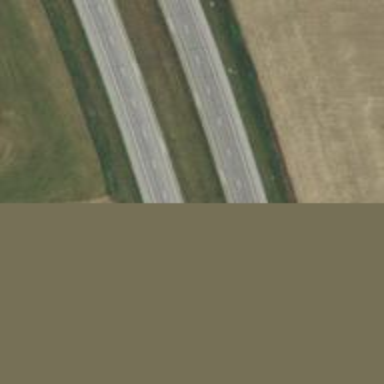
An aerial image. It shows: Primary highway that functions as expressway.